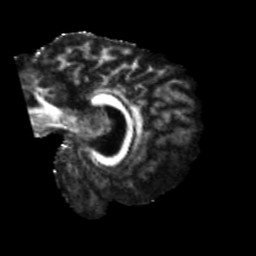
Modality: FA
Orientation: sagittal
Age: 58
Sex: male
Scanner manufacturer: siemens
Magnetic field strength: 3 T
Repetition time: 5.47 s
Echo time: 0.0854 s